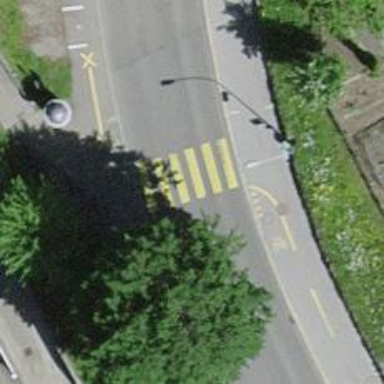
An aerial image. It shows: Unmarked pedestrian crossing with zebra markings.